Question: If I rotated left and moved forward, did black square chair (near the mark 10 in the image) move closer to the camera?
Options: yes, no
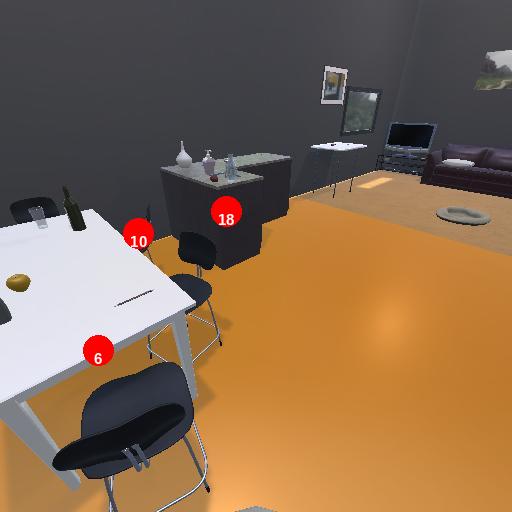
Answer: yes